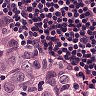
Metastatic tissue present: yes